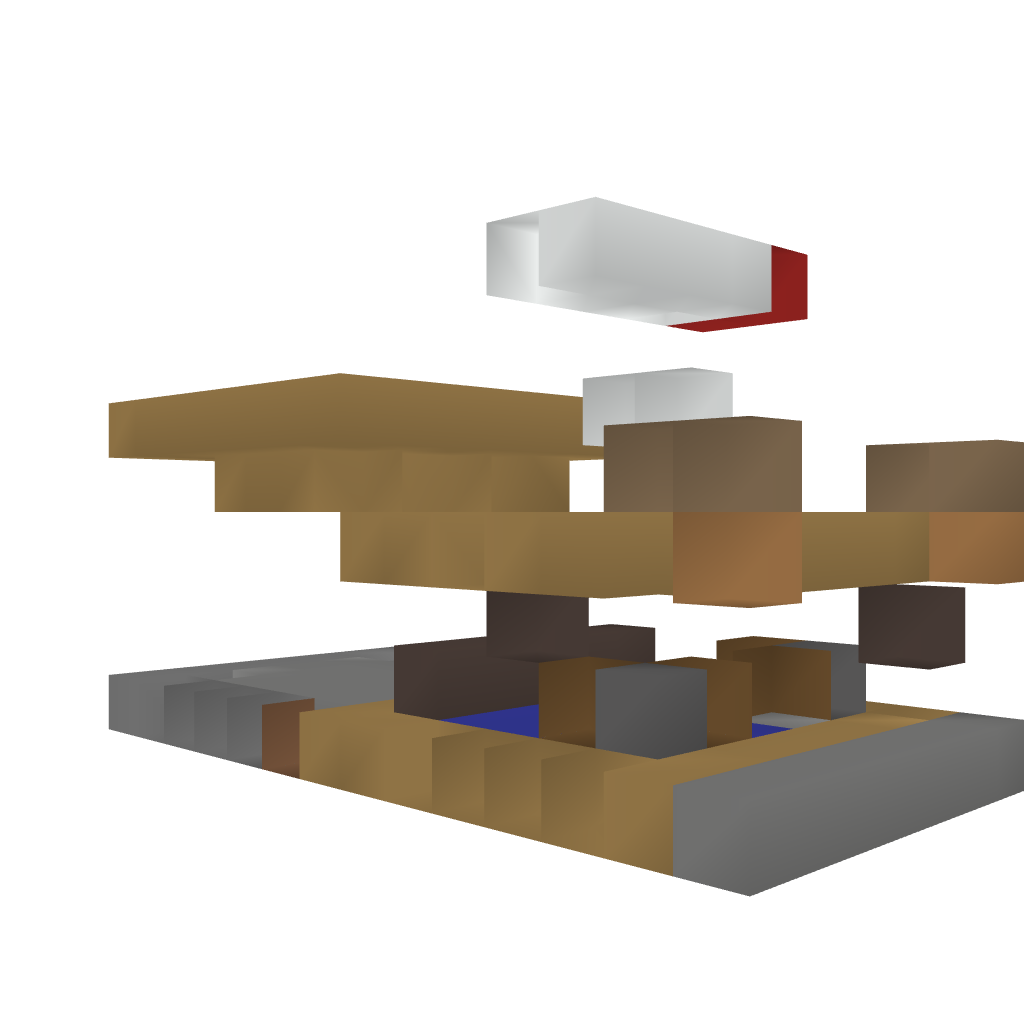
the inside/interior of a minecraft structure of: PostOffice